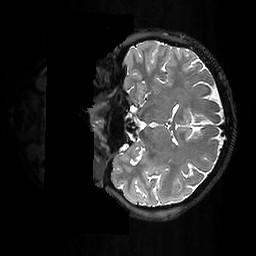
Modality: T2w
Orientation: coronal
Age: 22
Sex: female
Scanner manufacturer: ge
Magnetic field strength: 3 T
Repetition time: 3.202 s
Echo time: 0.06582 s